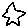
Label: star